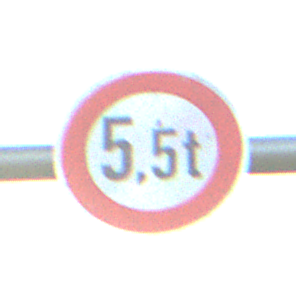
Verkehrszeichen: TatsaechlicheMasse
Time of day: SunriseSunset
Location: Outdoor (Nature)
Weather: PartlyCloudy
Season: NotSpecified
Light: Natural